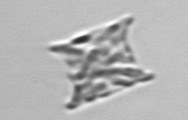
Label: Eucampia